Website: macys
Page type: customer-info-address
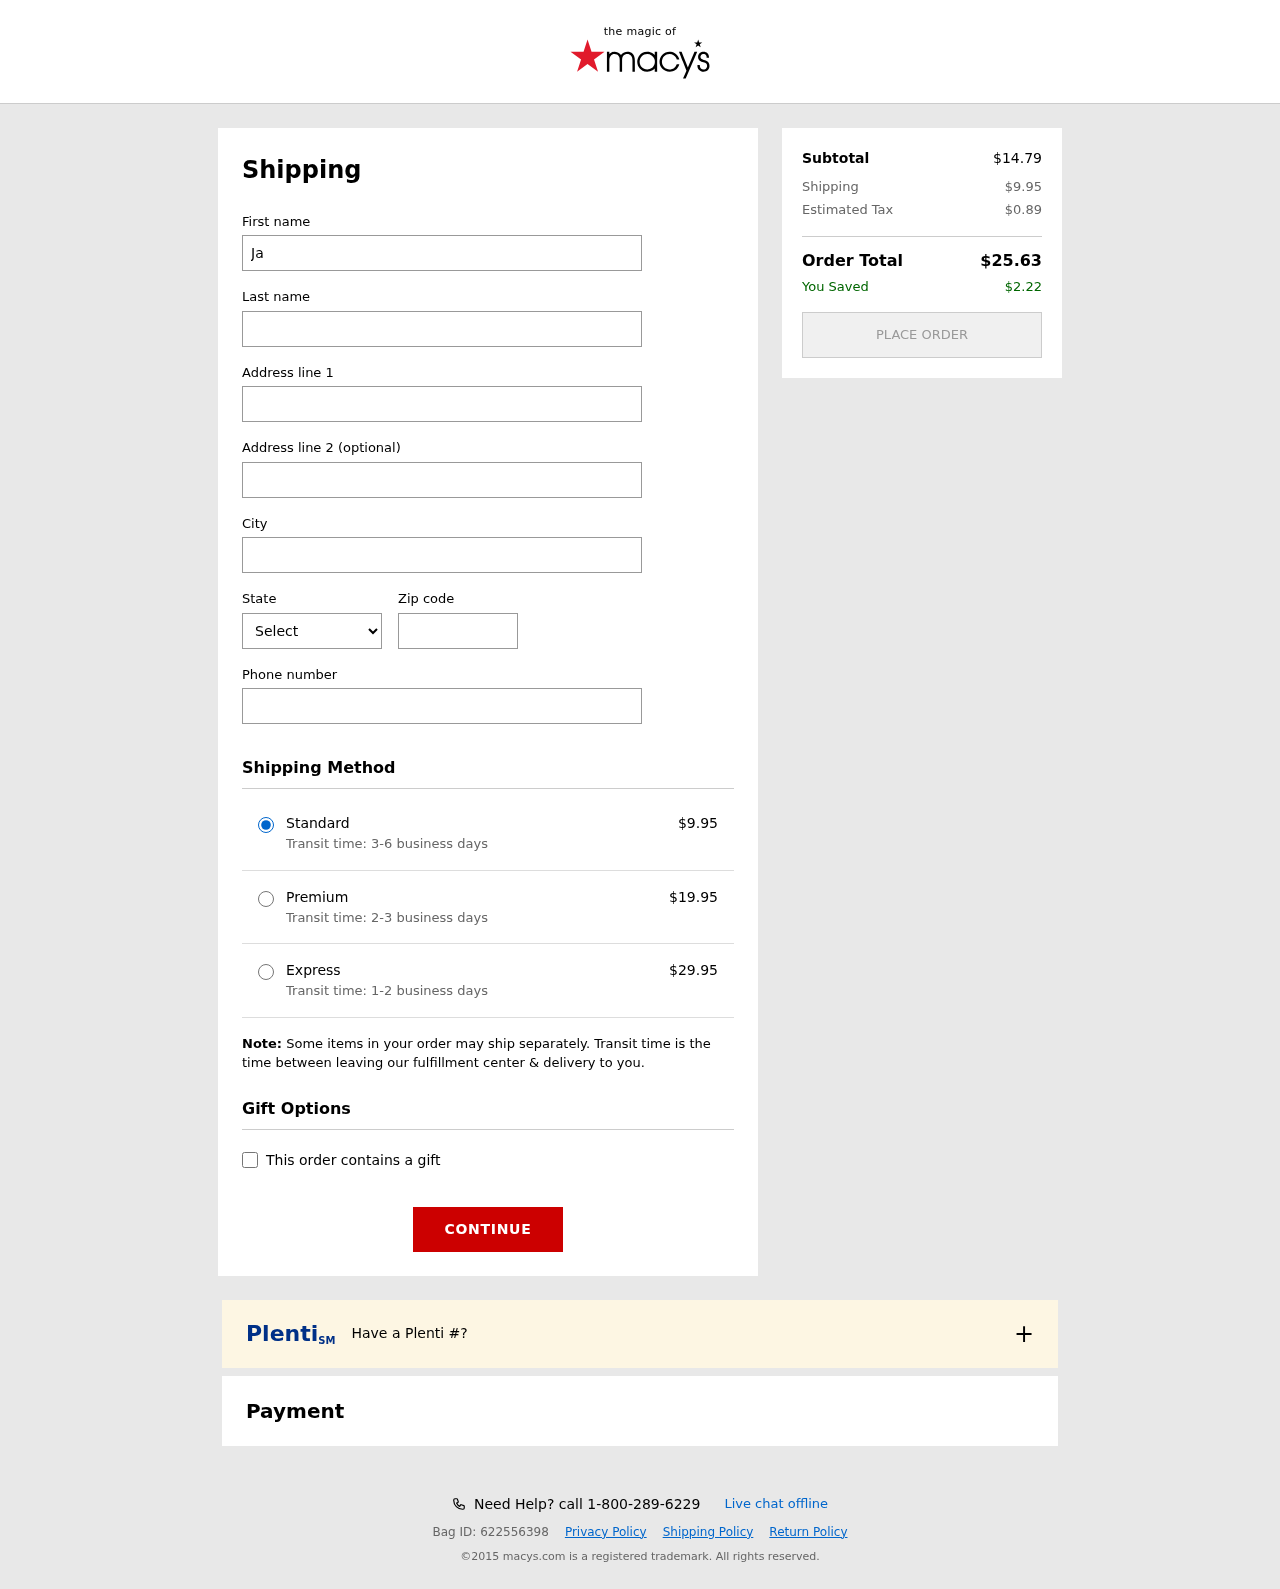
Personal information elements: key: PII_CITY
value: Port Judy
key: PII_FIRSTNAME
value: James
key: PII_LASTNAME
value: Morris
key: PII_PHONE
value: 9775722069
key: PII_POSTCODE
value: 94397
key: PII_STATE_ABBR
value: NV
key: PII_STREET
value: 69459 Ronald Bypass
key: PII_STREET2
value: Suite 143
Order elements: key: ORDER_SHIPPING_COST
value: $9.95
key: ORDER_SHIPPING_COST_PREMIUM
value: $19.95
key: ORDER_SHIPPING_COST_EXPRESS
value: $29.95
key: ORDER_SUBTOTAL
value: $14.79
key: ORDER_TAX
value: $0.89
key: ORDER_TOTAL
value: $25.63
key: ORDER_SAVINGS
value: $2.22